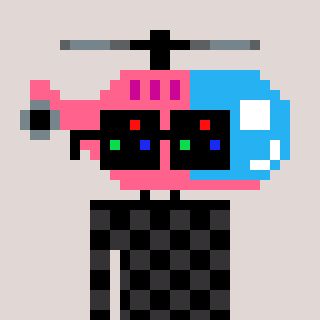
a pixel art character with square black sunglasses, a helicopter-shaped head and a grayscale-colored body on a warm background